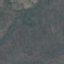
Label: HerbaceousVegetation